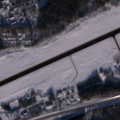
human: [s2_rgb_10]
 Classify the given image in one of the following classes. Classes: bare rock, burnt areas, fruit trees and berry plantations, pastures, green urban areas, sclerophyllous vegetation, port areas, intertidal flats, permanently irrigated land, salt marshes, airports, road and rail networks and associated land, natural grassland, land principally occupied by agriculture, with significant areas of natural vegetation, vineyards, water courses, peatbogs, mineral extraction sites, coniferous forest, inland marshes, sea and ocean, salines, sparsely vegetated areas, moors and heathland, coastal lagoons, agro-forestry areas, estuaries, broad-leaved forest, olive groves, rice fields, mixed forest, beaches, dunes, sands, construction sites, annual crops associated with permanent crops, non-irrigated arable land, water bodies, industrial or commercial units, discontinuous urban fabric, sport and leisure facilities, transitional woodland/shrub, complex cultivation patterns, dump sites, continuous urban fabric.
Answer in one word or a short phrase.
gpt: discontinuous urban fabric, airports, coniferous forest, mixed forest